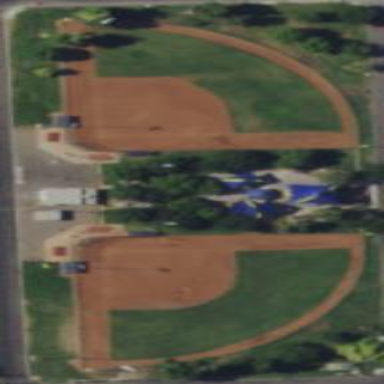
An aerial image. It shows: Baseball field in park.